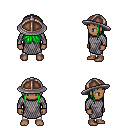
a pixel art fantasy rpg character, male body template, human, dark skin, chain mail, white pants, green unkempt hairstyle, chain helm, four views (front, back, left, right), 2x2 character sprite sheet, small pixel art, hard edges, no anti-aliasing